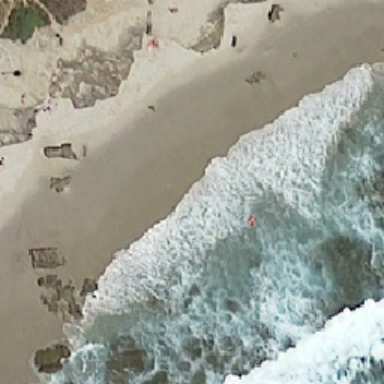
The yellow beach is close to the white waves .